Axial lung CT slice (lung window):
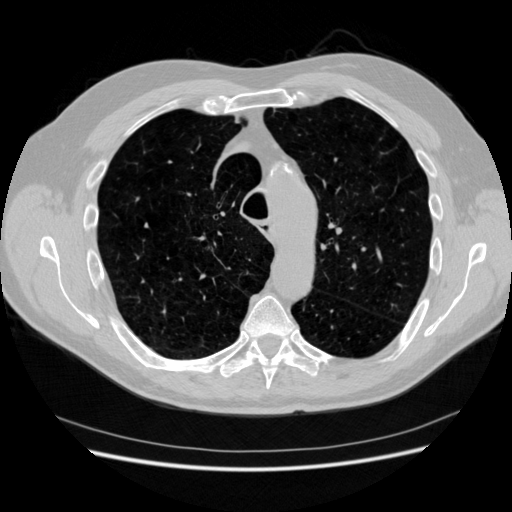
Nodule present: no